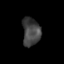
Tissue: skin
Cell type: Epithelial cells
Senescence score: 0.2566
Nuclear area (px): 492
Mean DAPI intensity: 66.63